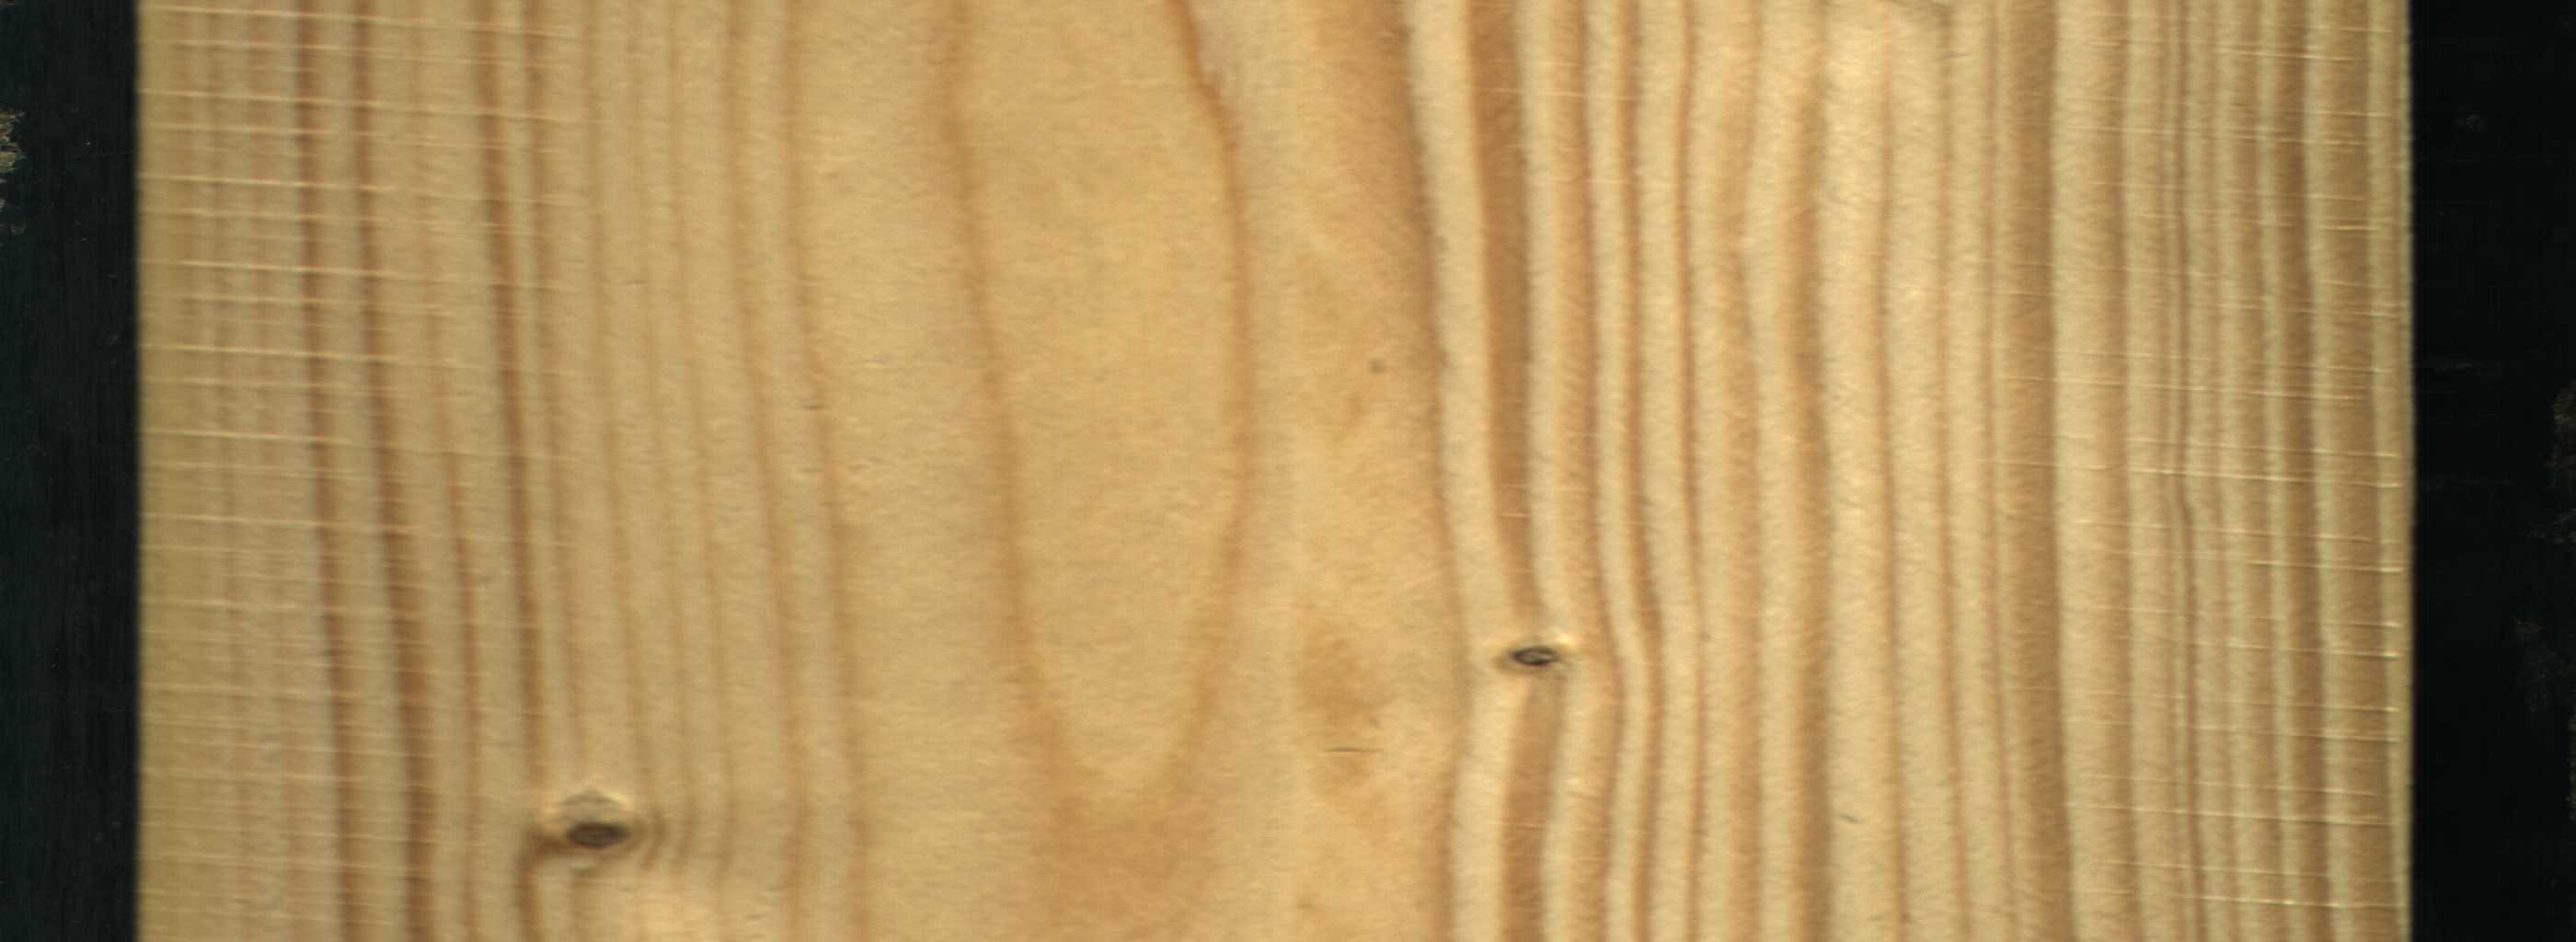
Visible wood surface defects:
Live_Knot
Live_Knot